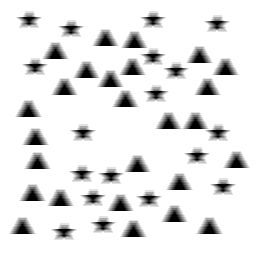
Squares: 0
Triangles: 26
Stars: 18
Total shapes: 44